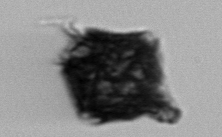
Label: Gonyaulax